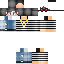
A female human skin with medium skin, wearing blonde long hair dressed in a blue hoodie and black jeans, featuring a closed mouth.